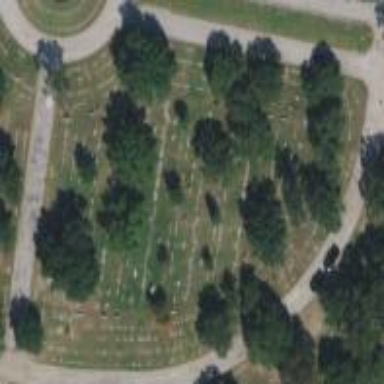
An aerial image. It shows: Graveyard.